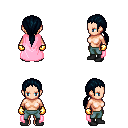
a pixel art fantasy rpg character, female body template, human, light skin, pink cape, teal pants, raven ponytail hairstyle, gold gloves, black shoes, four views (front, back, left, right), 2x2 character sprite sheet, small pixel art, hard edges, no anti-aliasing